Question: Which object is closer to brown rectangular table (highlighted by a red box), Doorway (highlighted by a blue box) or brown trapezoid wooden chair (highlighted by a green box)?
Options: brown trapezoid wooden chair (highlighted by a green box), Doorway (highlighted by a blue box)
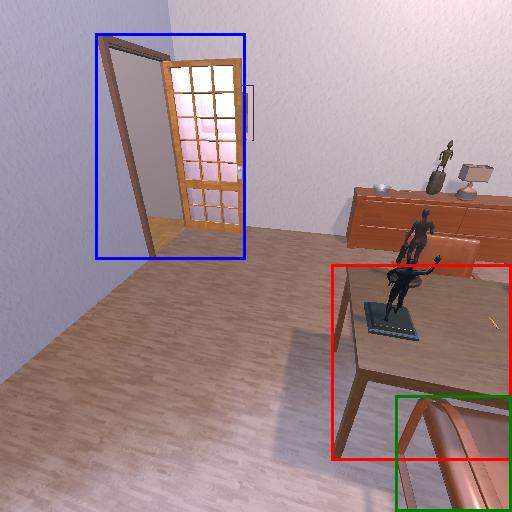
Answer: brown trapezoid wooden chair (highlighted by a green box)